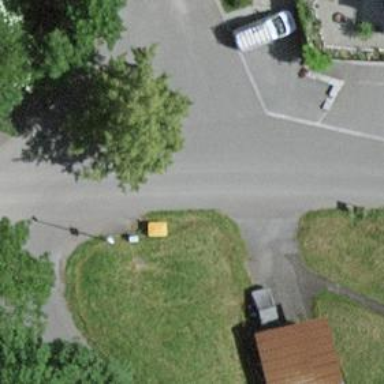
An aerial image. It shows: Residential road with asphalt surface and no sidewalks.